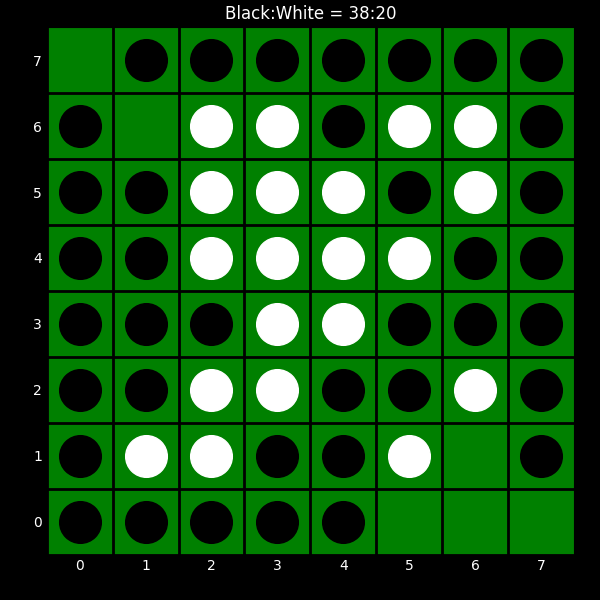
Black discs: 38
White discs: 20